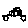
Label: car